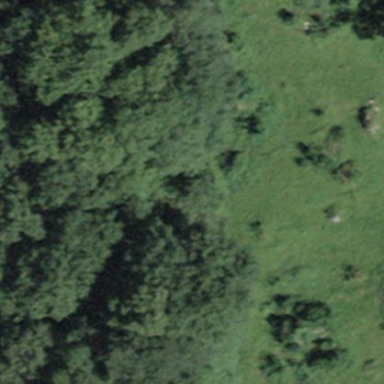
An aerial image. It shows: Forest area.